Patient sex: M
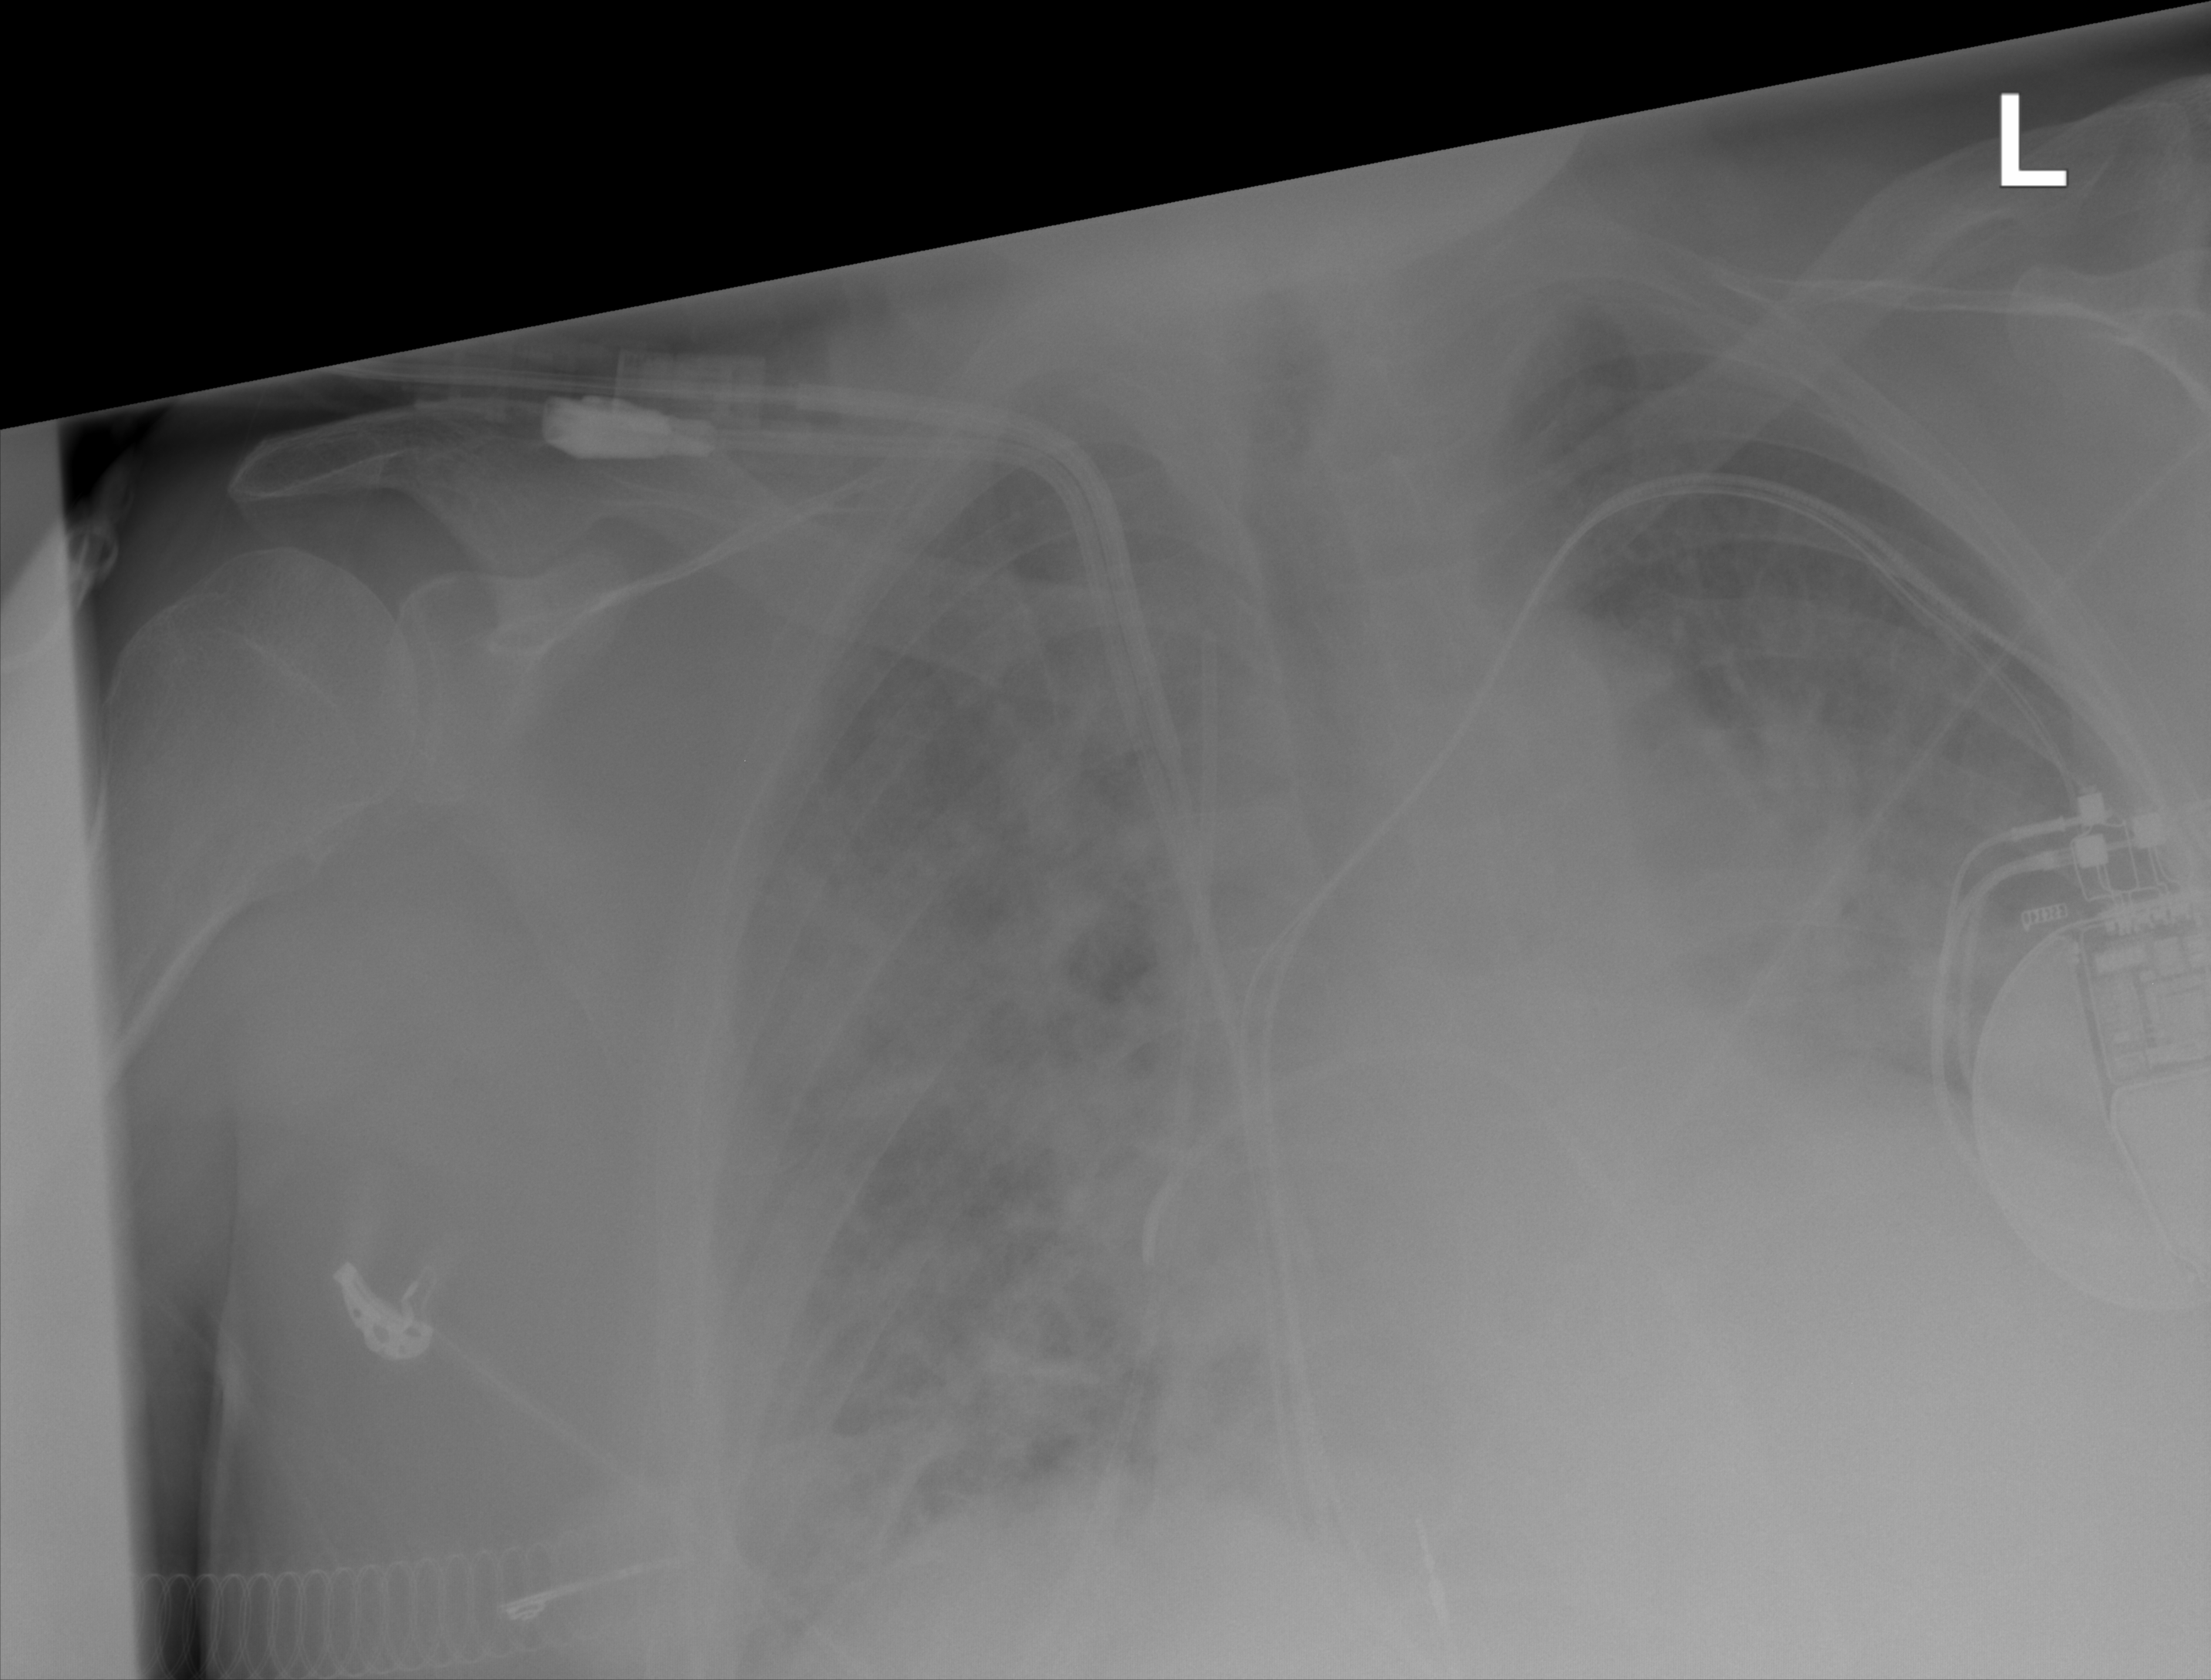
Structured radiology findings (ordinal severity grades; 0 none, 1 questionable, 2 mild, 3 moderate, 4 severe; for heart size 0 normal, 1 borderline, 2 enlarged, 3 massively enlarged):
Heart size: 2
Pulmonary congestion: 3
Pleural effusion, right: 3
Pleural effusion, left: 2
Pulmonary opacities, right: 1
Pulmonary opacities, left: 2
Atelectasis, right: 3
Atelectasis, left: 2